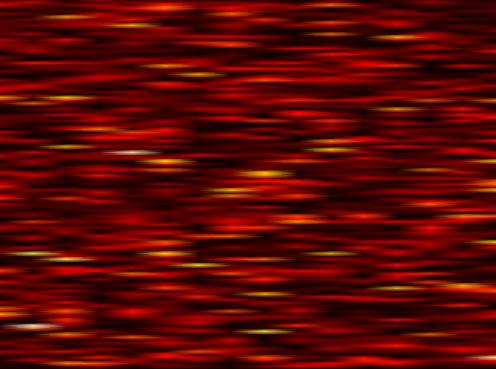
Label: UFMC